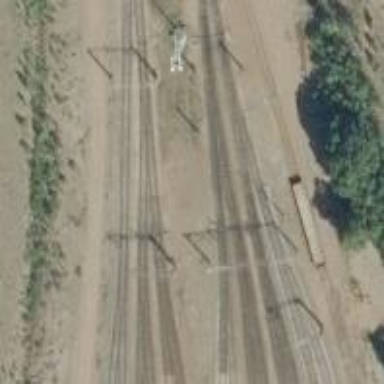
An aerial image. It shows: Rail yard with electrified contact lines for the trains.